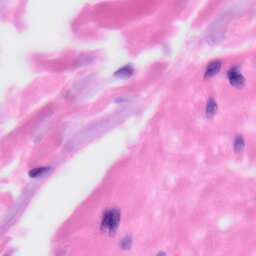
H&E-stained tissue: Skin